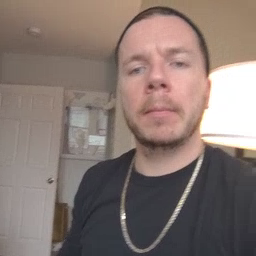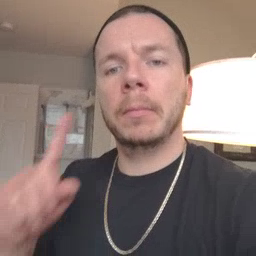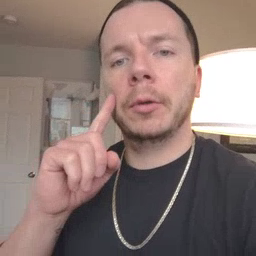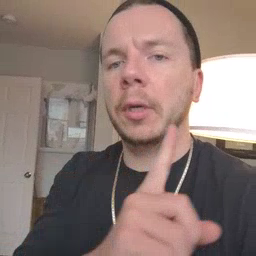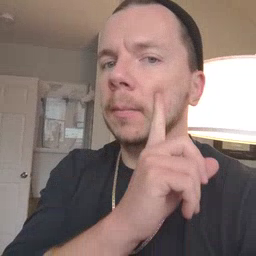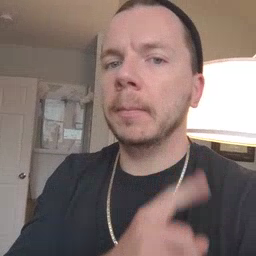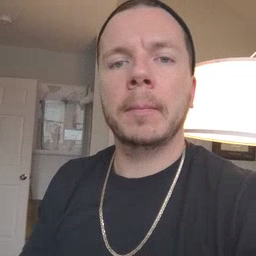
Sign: cheek